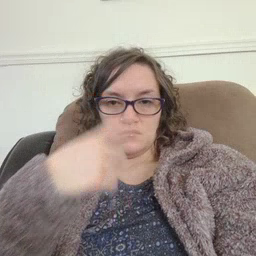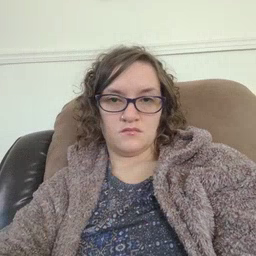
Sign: face